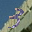
Label: 3